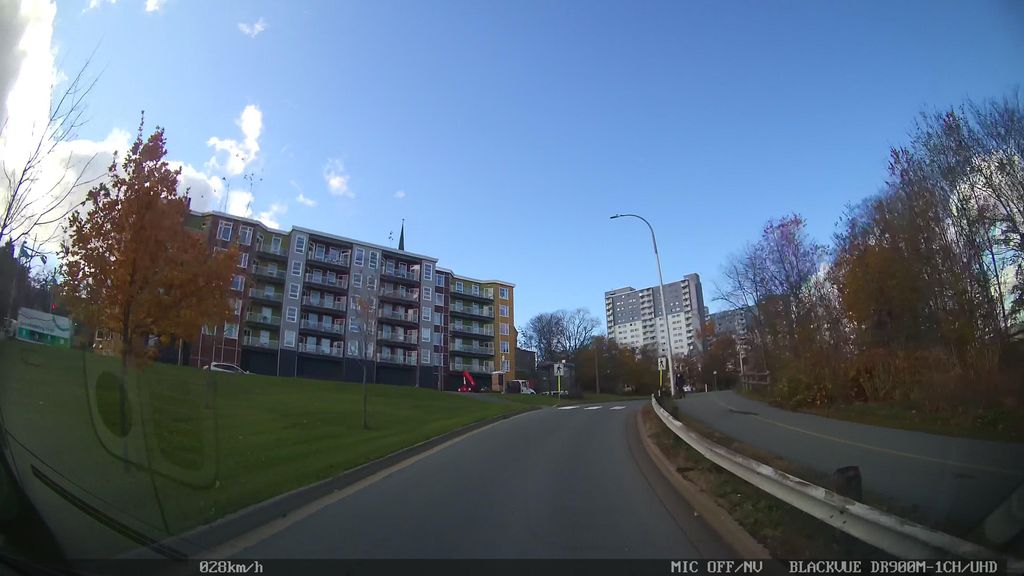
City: halifax